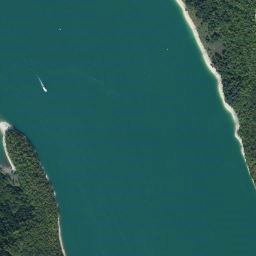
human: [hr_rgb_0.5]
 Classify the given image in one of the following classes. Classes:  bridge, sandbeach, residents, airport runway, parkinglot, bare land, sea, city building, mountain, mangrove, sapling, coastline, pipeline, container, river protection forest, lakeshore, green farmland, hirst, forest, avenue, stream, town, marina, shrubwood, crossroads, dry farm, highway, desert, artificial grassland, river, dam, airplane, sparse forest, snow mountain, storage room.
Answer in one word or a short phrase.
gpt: river